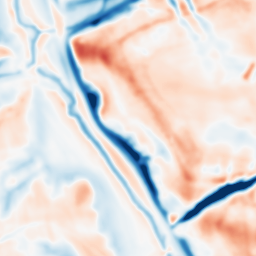
Category: multiscale
Decomposition family: dog
Decomposition parameters: sigma_low: 2
sigma_high: 10
Upsampling method: bicubic_3x
Upsampling parameters: scale: 3
Upsampling scale: 3